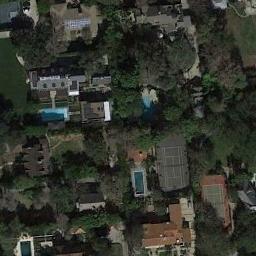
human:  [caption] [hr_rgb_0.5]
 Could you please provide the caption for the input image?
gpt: Tennis court and swimming pool in the middle of a residential area surrounded by trees .

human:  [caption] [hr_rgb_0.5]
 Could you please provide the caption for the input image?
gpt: There are two small tennis courts in blue and green .

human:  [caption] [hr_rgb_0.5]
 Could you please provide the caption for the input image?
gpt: Many buildings are beside the tennis courts .

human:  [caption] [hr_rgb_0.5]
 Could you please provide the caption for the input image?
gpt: The tennis court is on the grass next to some buildings and trees .

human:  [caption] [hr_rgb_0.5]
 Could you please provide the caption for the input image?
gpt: There are many green trees and some buildings around the tennis court .